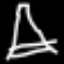
Label: The Eiffel Tower